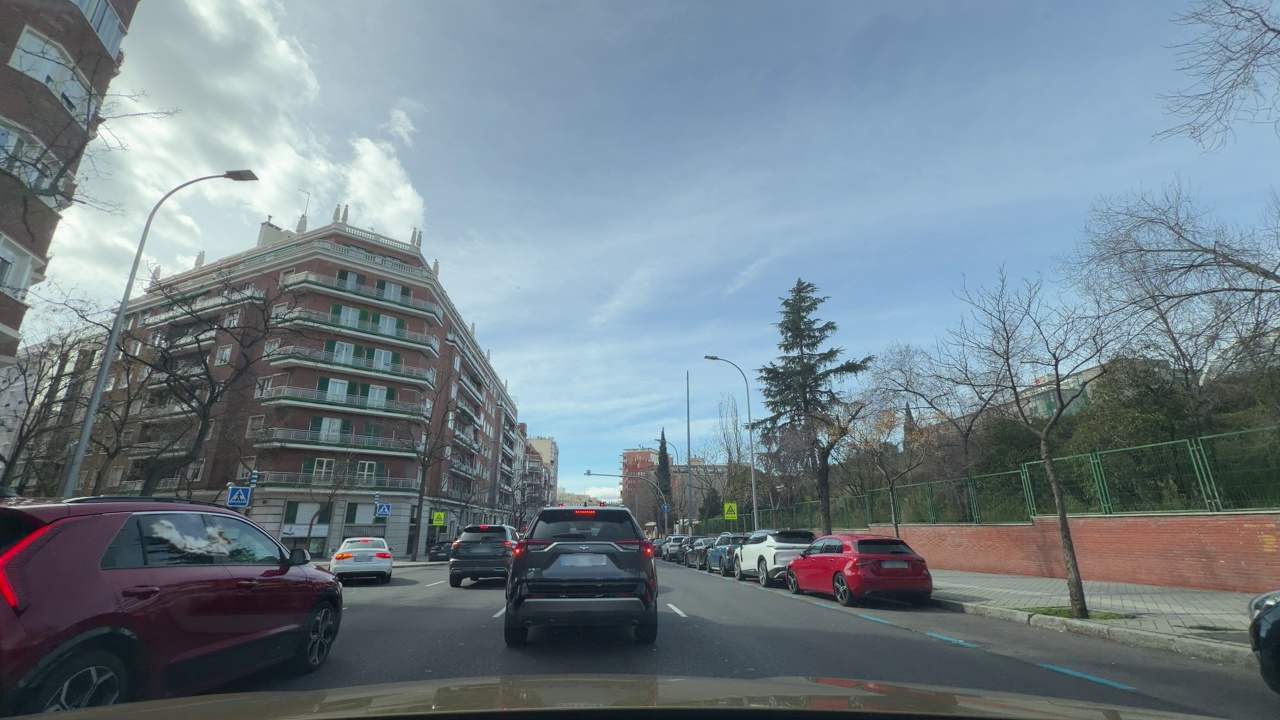
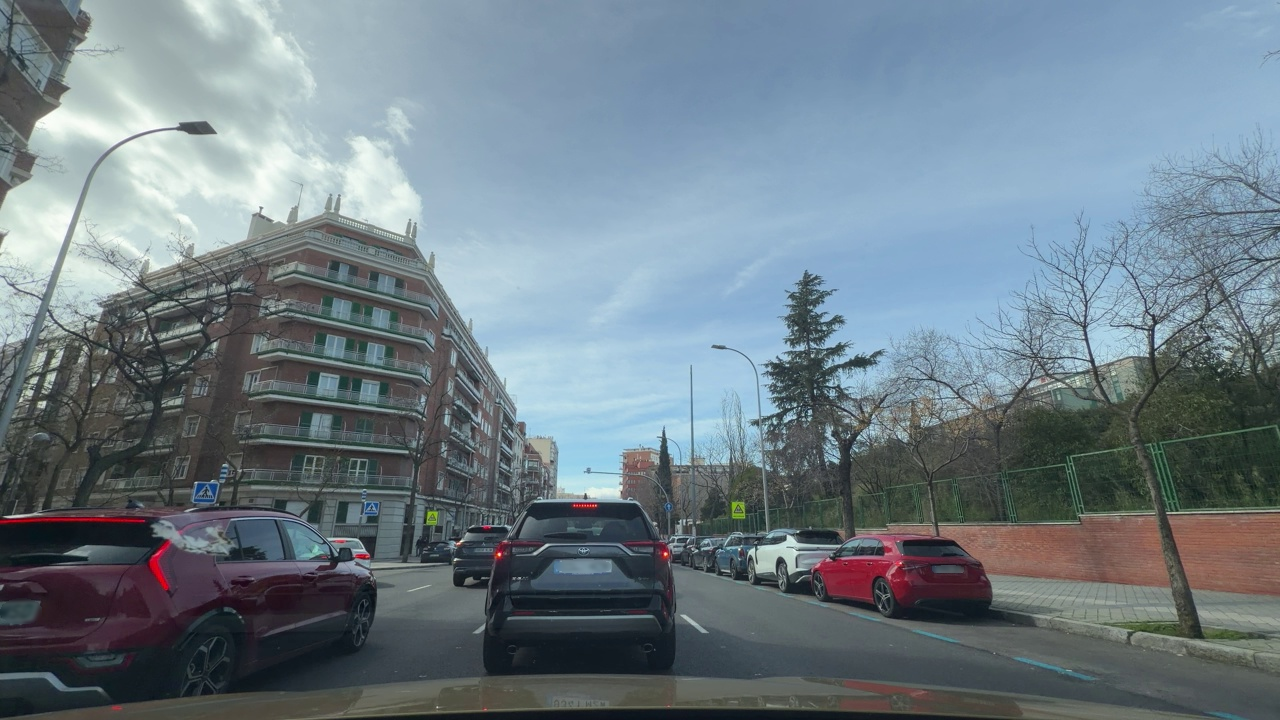
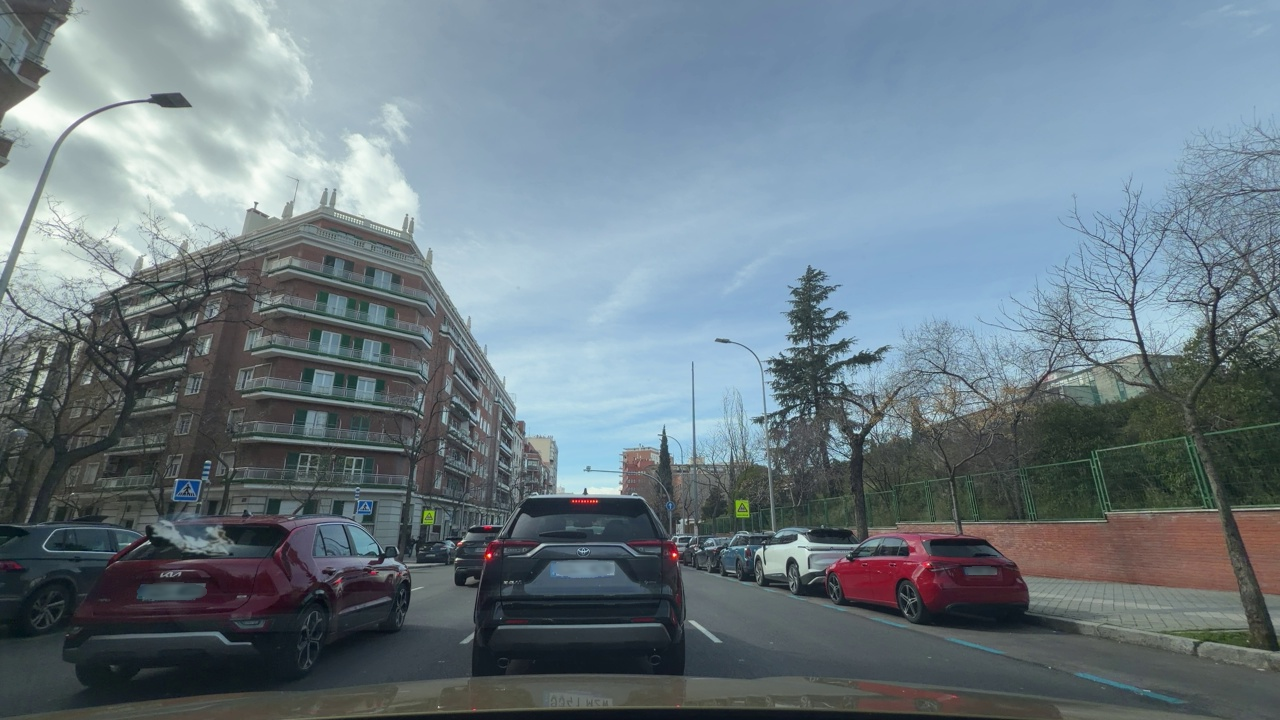
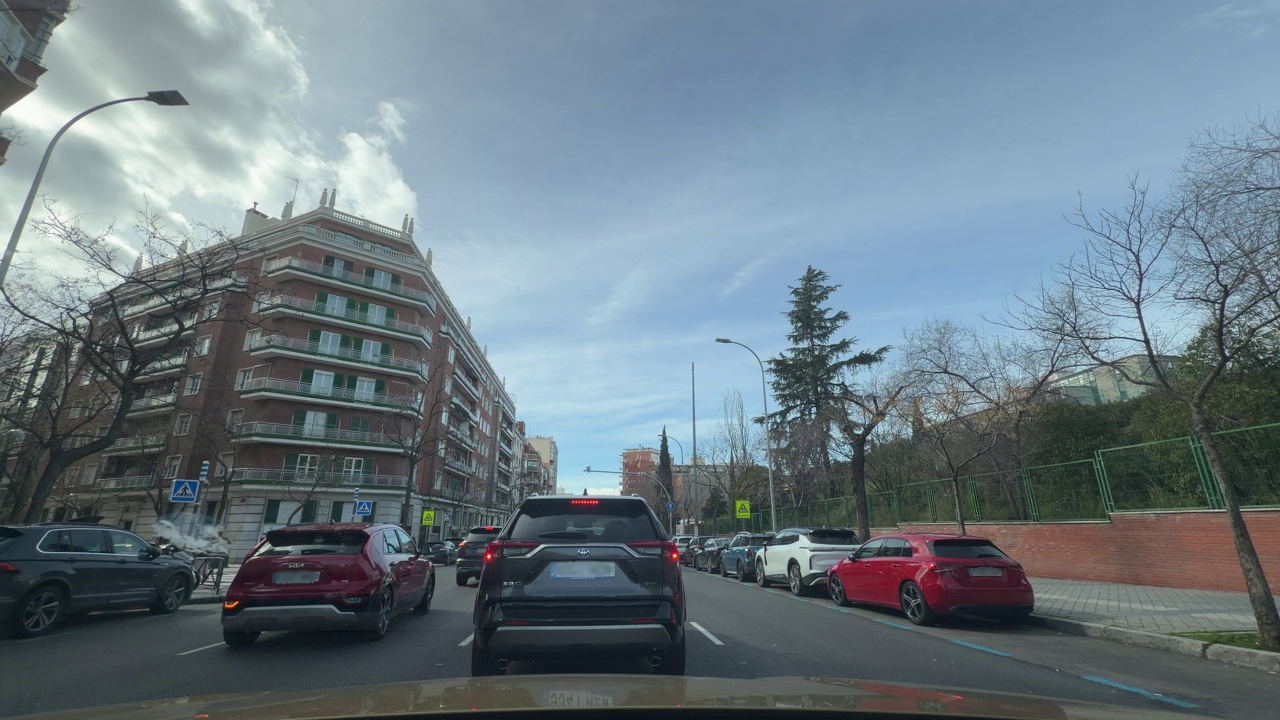
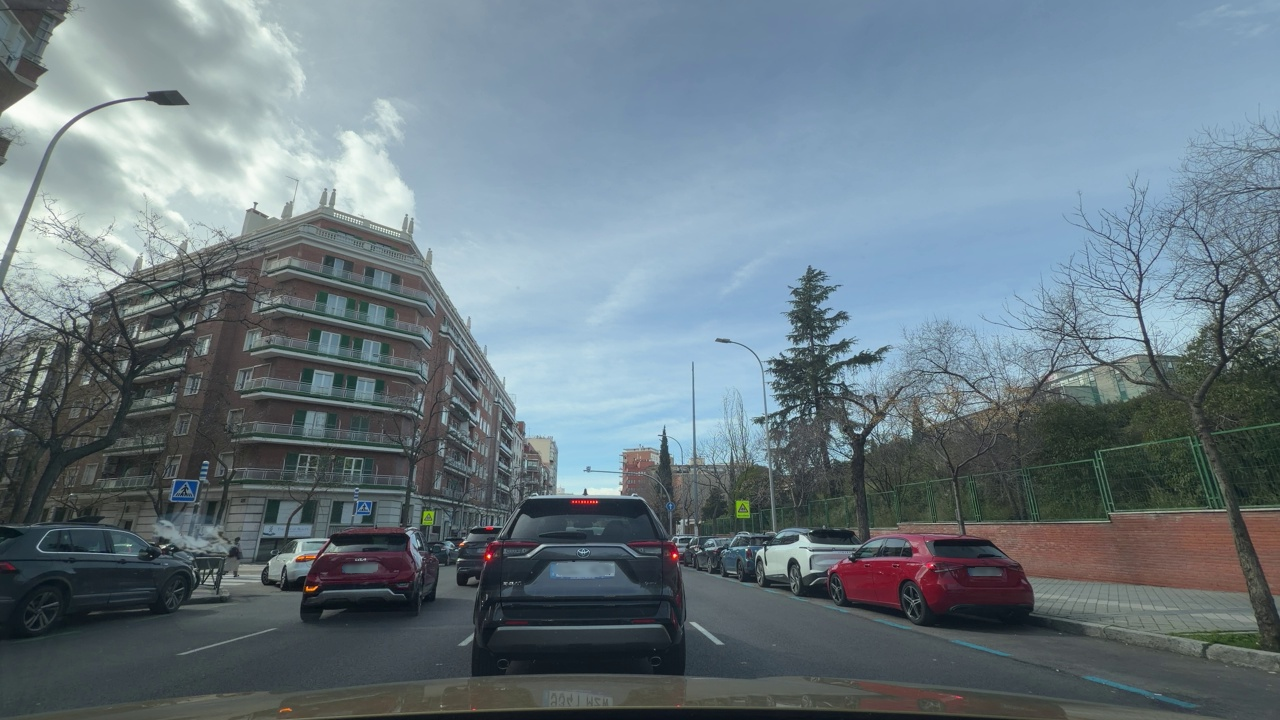
Situation: Leading braking
Question: Is there a vehicle directly ahead in the ego lane with brake lights on?
Answer: Yes
Reasoning: A dark vehicle directly in front of the ego is stationary with its brake lights on.

Situation: Leading braking
Question: Is the distance between the ego vehicle and the vehicle ahead decreasing?
Answer: Yes
Reasoning: The ego approaches the leading vehicle until it is close enough to stop. The ego also stops.

Situation: Leading braking
Question: Is either the ego vehicle or the leading vehicle stationary?
Answer: Yes
Reasoning: A dark vehicle directly in front of the ego is stationary with its brake lights on. . The ego approaches the leading vehicle until it is close enough to stop. The ego also stops.

Situation: Leading braking
Question: Is the ego vehicle decelerating due to dense traffic or congestion ahead?
Answer: No
Reasoning: A dark vehicle directly in front of the ego is stationary with its brake lights on. . The ego approaches the leading vehicle until it is close enough to stop. The ego also stops.